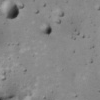
Atmospheric dust classification: not_dusty